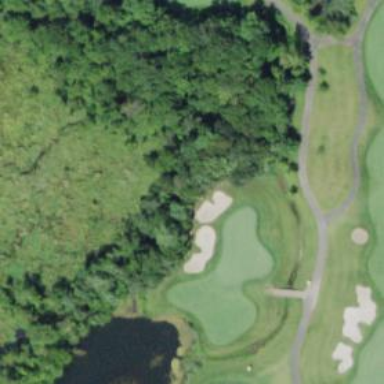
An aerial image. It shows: Area of rough grass used for golf.